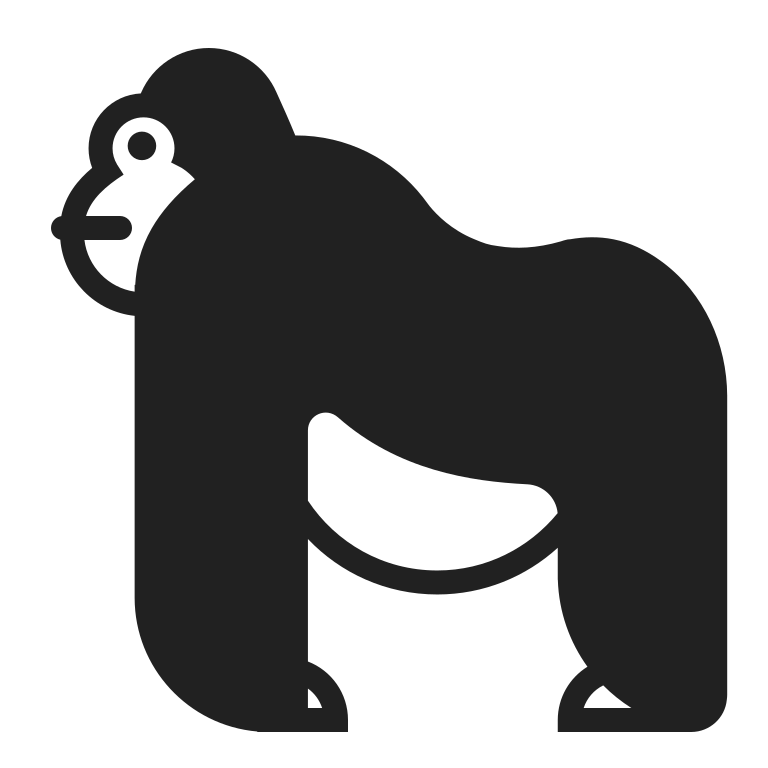
gorilla high contrast